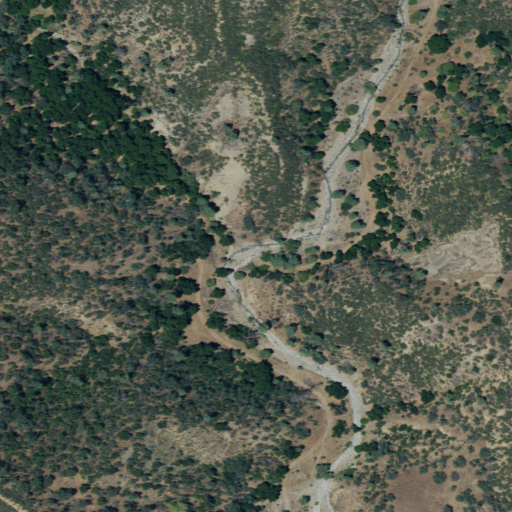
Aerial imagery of valley in California named North Fork Oak Canyon containing shrub and mixed forest